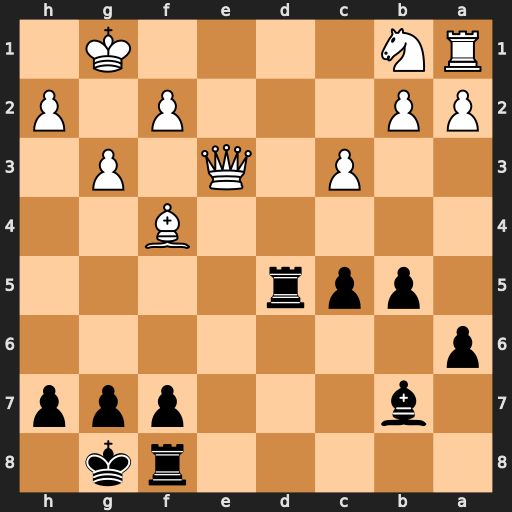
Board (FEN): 5rk1/1b3ppp/p7/1ppr4/5B2/2P1Q1P1/PP3P1P/RN4K1
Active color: b
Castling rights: -
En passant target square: -
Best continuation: Rd1+ Qe1 Rxe1#